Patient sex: F
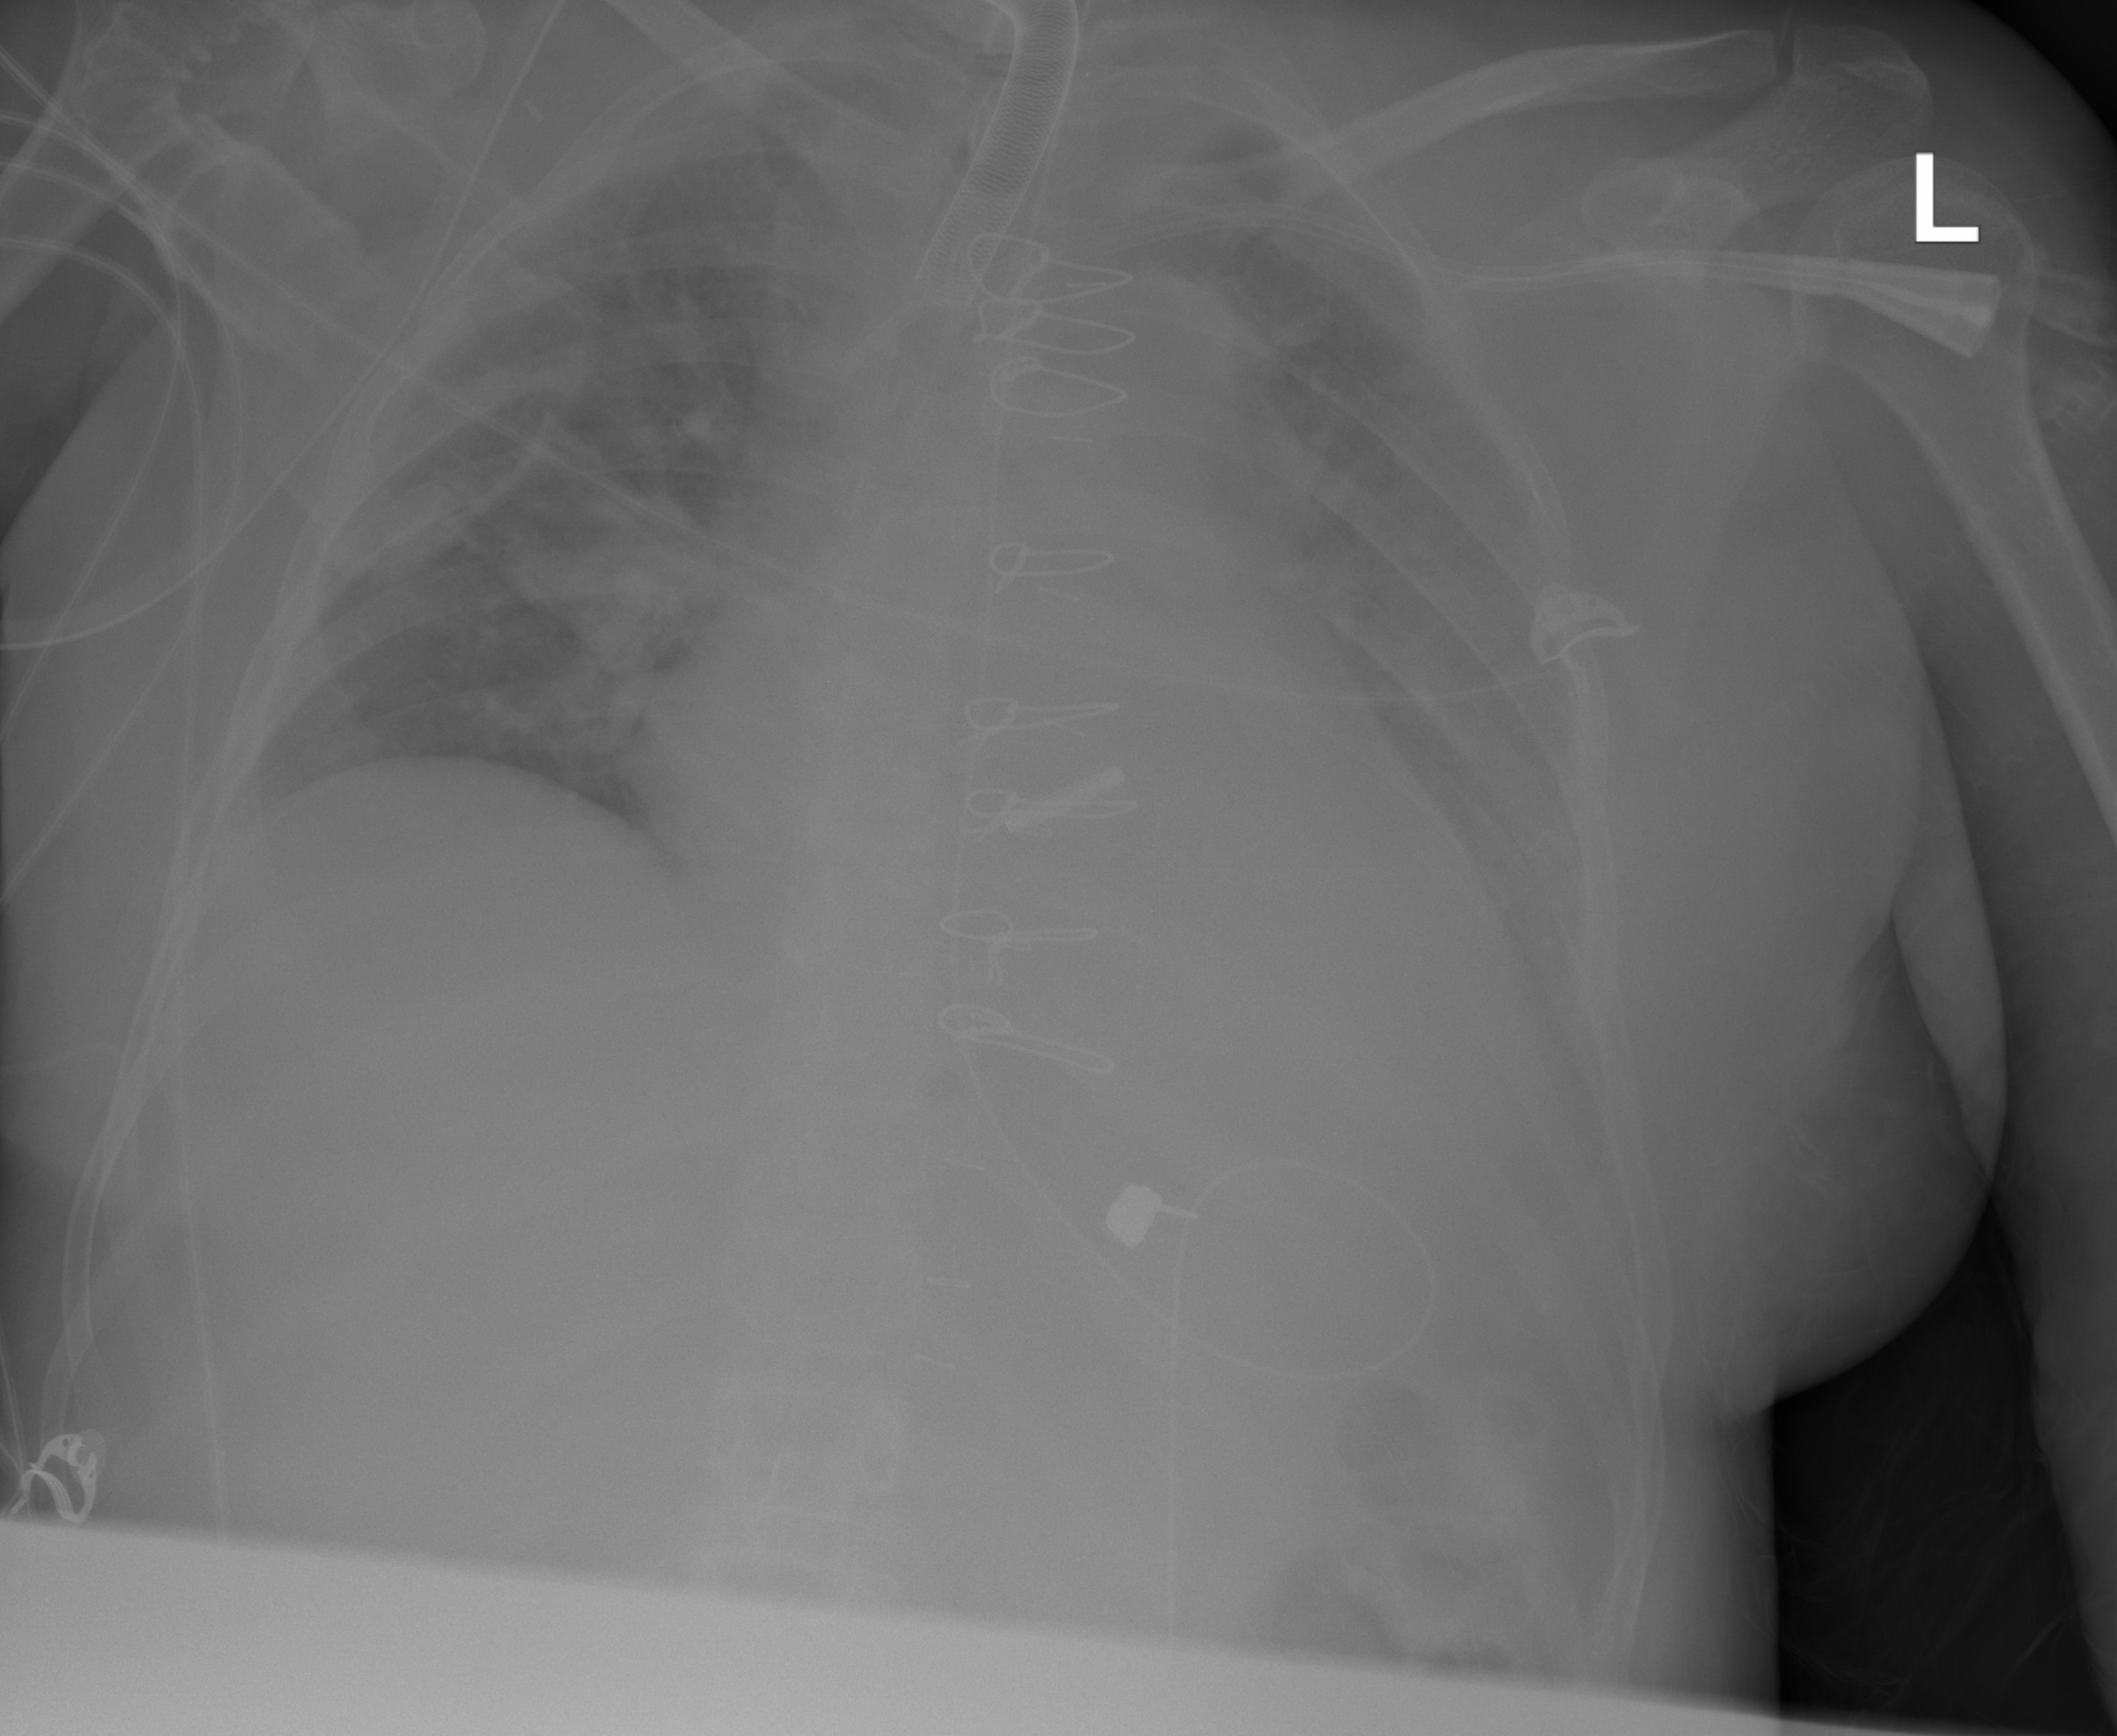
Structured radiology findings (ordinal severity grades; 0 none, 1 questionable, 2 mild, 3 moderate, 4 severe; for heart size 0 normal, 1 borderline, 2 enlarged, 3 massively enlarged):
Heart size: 2
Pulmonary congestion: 2
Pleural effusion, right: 0
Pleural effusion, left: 0
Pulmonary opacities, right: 0
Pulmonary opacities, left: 0
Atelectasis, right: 0
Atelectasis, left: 0